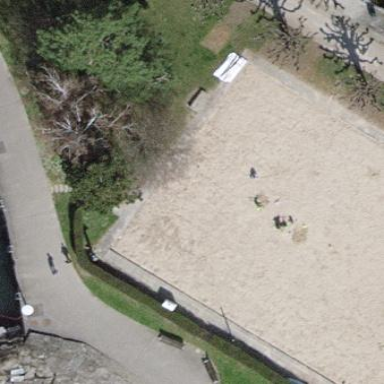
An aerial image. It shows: Sandy pitch designated for beach volleyball.